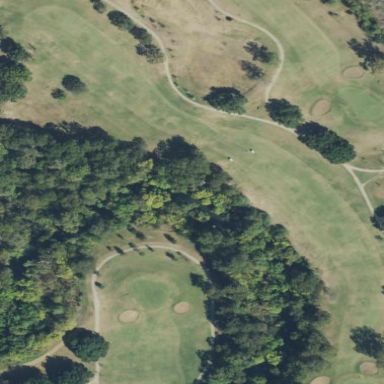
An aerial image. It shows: Golf fairway surrounded by grass.